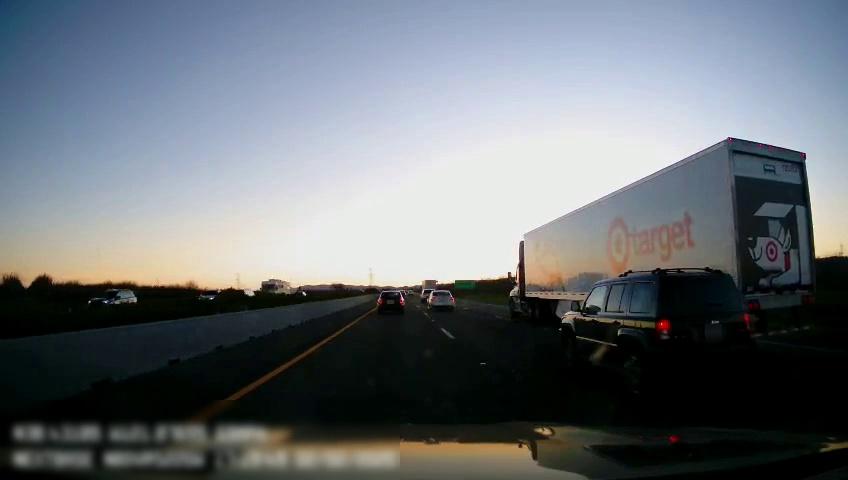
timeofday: Dusk/Dawn/Twilight
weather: Sunny
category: Drivable Space
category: Vehicles | Bus
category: Vehicles | SUV
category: Vehicles | Car
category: Vehicles | Car
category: Vehicles | SUV
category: Vehicles | Truck
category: Vehicles | Truck
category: Vehicles | SUV
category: Vehicles | Car
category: Vehicles | SUV
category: Vehicles | Car
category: Lanes | Current Lane
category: Lanes | Alternate Lane
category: Lanes | Alternate Lane
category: Lanes | Alternate Lane
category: Traffic | Signs